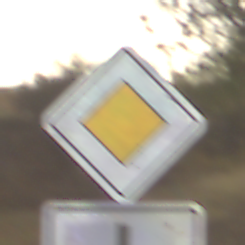
Verkehrszeichen: Vorfahrtsstrasse
Zusatzzeichen unten: VerlaufVorfahrtsstrasse1
Umgebung: Outdoor, Nature
Tageszeit: Night
Wetter: Clear
Licht: Natural
Jahreszeit: NotSpecified
Kontrast: LowContrast